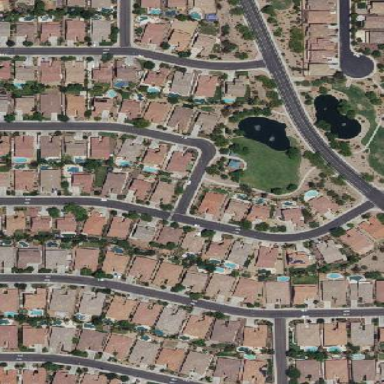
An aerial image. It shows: Single-family residential area.